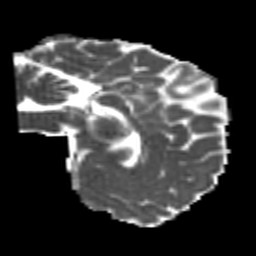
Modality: MD
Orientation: sagittal
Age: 23
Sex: male
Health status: healthy
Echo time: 0.074 s